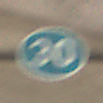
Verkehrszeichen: VorgeschriebeneMindestgeschwindigkeit
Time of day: Midday
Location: Roofed (Tunnel)
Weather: NotSpecified
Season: NotSpecified
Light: Natural